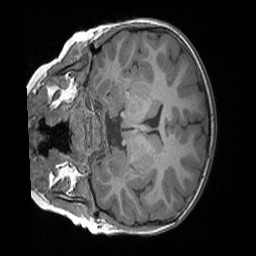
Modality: T1w
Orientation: coronal
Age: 8
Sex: female
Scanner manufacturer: siemens
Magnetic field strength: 3 T
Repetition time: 1.65 s
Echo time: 0.00203 s